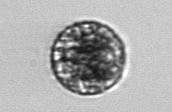
Label: Vicicitus_globosus